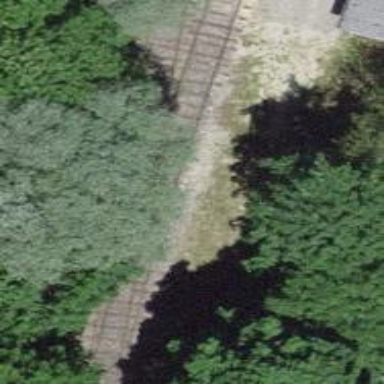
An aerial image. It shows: Single-track railway spur.